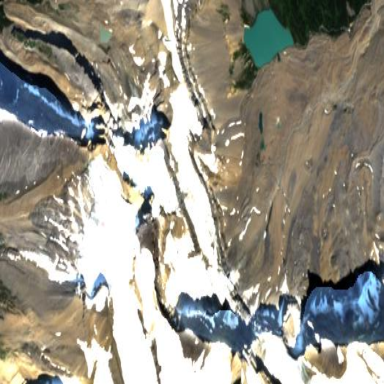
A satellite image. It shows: Majestic glacier in the distance.